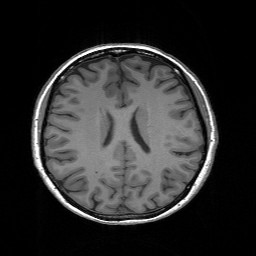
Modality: T1w
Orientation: coronal